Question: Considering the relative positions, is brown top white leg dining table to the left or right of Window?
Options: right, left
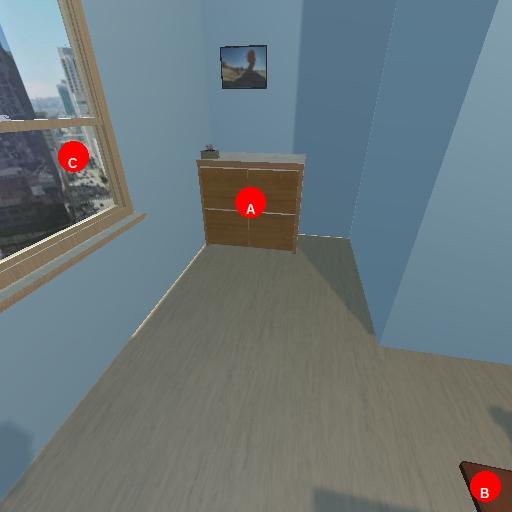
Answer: right